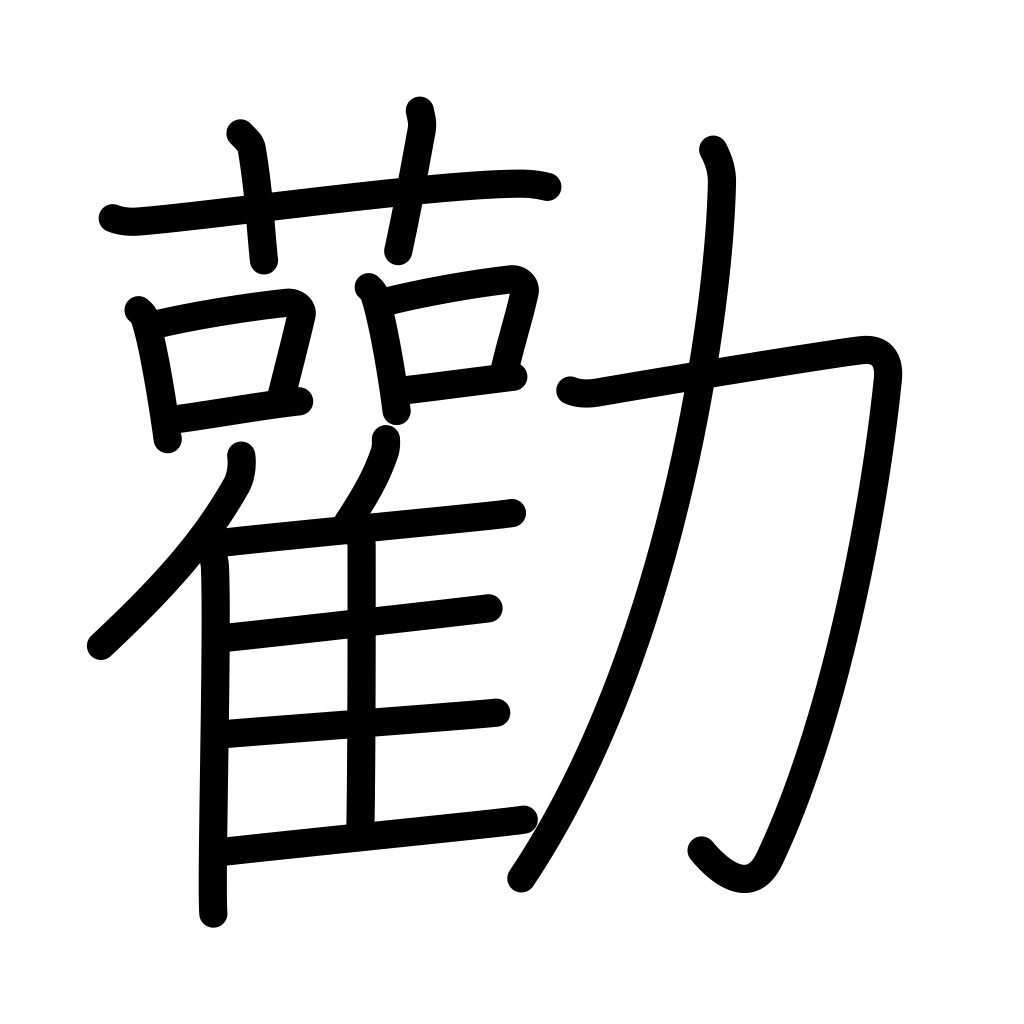
Meaning: persuade, recommend, advise, encourage, offer